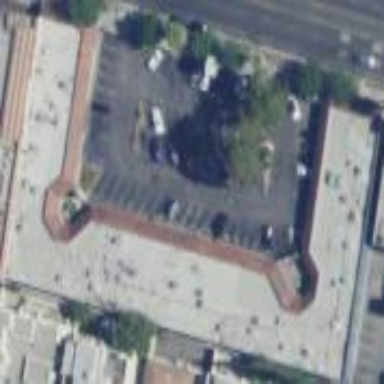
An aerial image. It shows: Retail building.